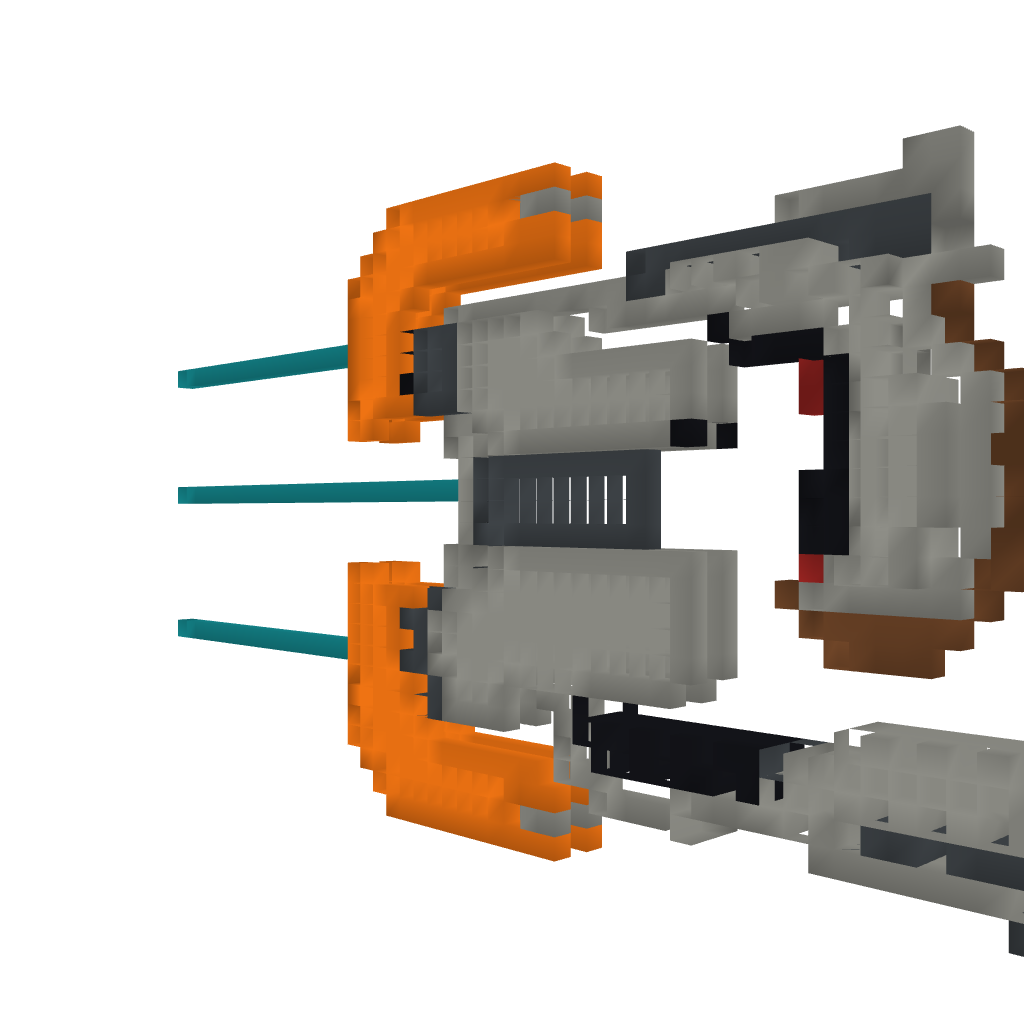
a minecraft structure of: Plasma cutter - Dead Space